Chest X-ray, PA view. Patient: 41 years old, sex M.
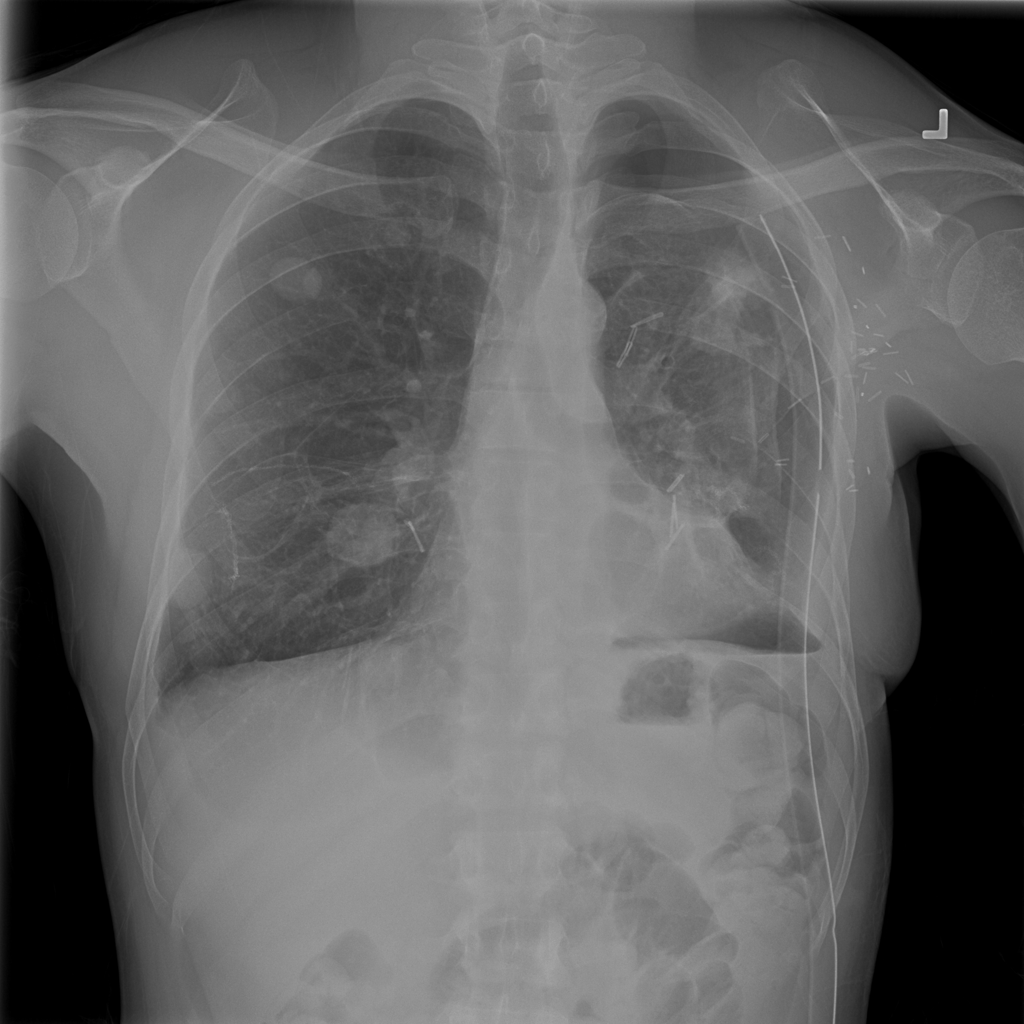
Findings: Nodule, Pneumothorax